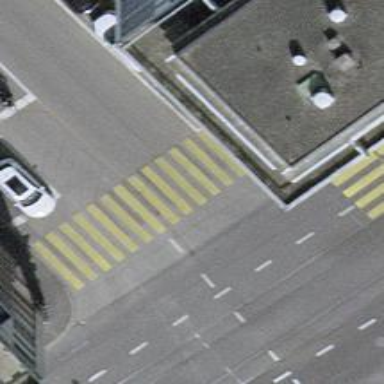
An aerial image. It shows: Crossing with traffic signals.